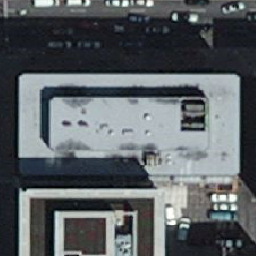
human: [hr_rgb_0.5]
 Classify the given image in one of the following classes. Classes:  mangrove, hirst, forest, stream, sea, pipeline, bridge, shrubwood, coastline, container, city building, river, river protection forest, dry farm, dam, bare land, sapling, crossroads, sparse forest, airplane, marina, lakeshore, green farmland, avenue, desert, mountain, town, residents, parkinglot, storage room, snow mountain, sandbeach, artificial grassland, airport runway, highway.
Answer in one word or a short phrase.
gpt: city building